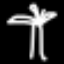
Label: palm tree